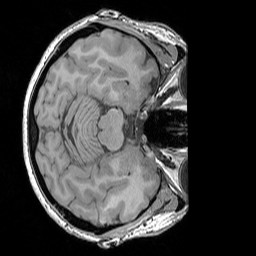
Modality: T1w
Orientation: axial
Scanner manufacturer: siemens
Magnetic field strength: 3 T
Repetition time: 1.83 s
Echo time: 0.00303 s